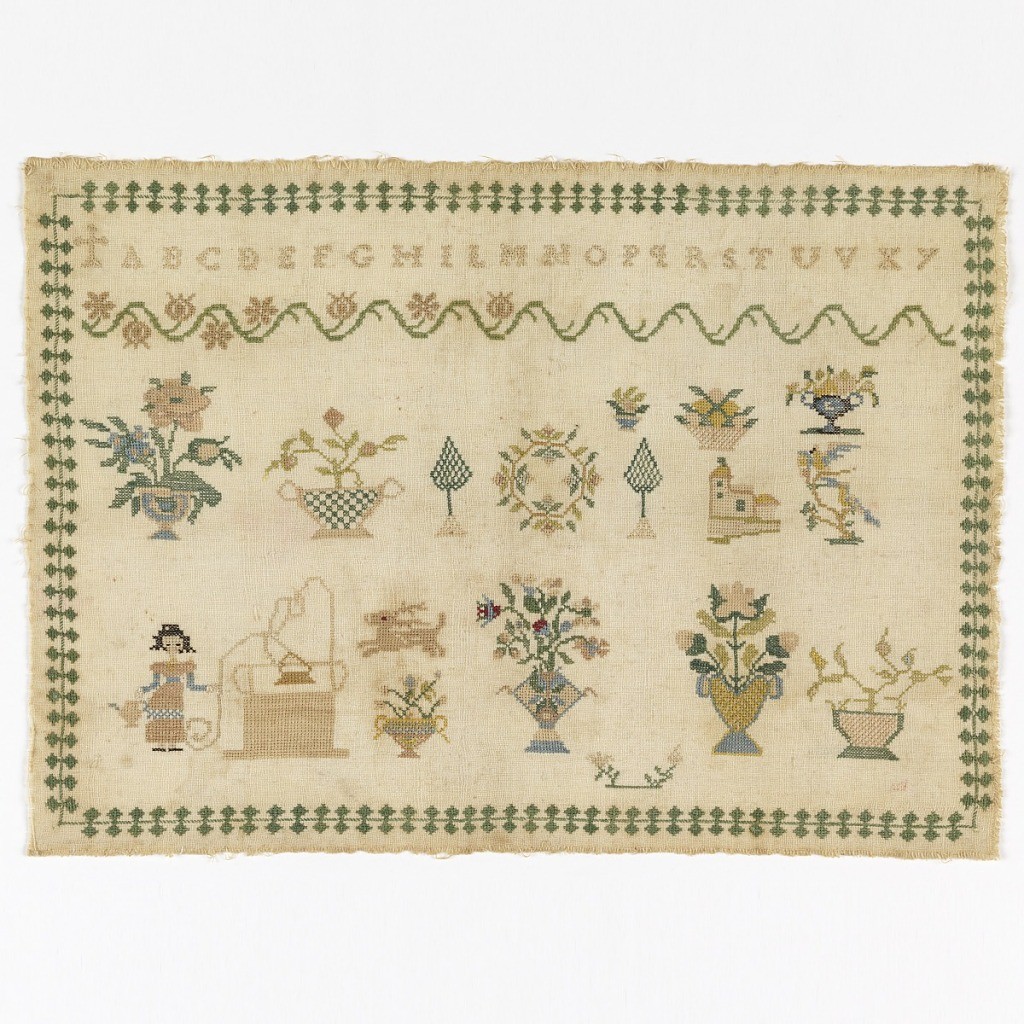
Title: Sampler
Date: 1800–1850
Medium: silk embroidery on linen foundation Technique: cross stitches on plain weave
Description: Narrow conventionalized border surrounding the alphabet, floral cross border and detached motifs including a woman at a well with flowers.